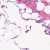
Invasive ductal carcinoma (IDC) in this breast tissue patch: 0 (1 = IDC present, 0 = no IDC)